Question: I am using Twitter Bootstrap 3. I need to populate a "row" with a search bar and two buttons. My problem is the row do not stretch to the entire width of the page.

Here is what it looks like:
'''
<div class="container-fluid">
<div class = "row">
<div class = "col-md-8">
<form>
<input type="text" id="searchbar" class="form-control" placeholder="Search XXX">
</form>
</div>
<div class="col-md-4" >
<button type="button" class="btn btn-primary">Create AAA</button>
<button type="button" class="btn btn-primary">Create BBB</button>
</div>
</div>
'''
Even if I make the cols as 9 and 3, the buttons stack up in the next row. I tried btn-group, same result. I want create AAA and Create BBB buttons to float to the right. Is there any css class I could use from Bootstrap 3 or should I write customized css?
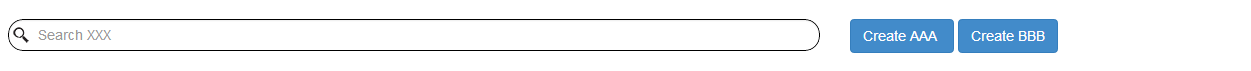
Answer: Bootstrap's grid system uses percentages to denote the size as X/12, where X = the number provided (so if you use 'col-md-4', it will be 4/12 = 33%, or 'width: 33.33333333%'). This results in the buttons/text field will not auto-expanding to fill the rest of the space, as the intended operation is to stretch.
If changing the columns to 9 and 3 causes the buttons to drop to the next row, you can keep the columns as 8 and 4, and add the following style to the div containing the buttons (whether you make it an inline style [not recommended] or create your own css class is up to you):
'''
text-align: right;
'''
This will move the buttons to the right, as 'float: right' did not work. The search bar and buttons will move with the browser size, however the gap between the search bar and the buttons will still be around since we have moved the buttons to the right-hand side.
<URL>